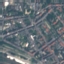
Land use / land cover class: Residential